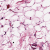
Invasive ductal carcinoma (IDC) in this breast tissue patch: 0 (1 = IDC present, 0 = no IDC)